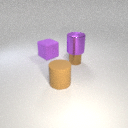
small brown metal cylinder behind large brown rubber cylinder